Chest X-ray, PA view. Patient: 67 years old, sex F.
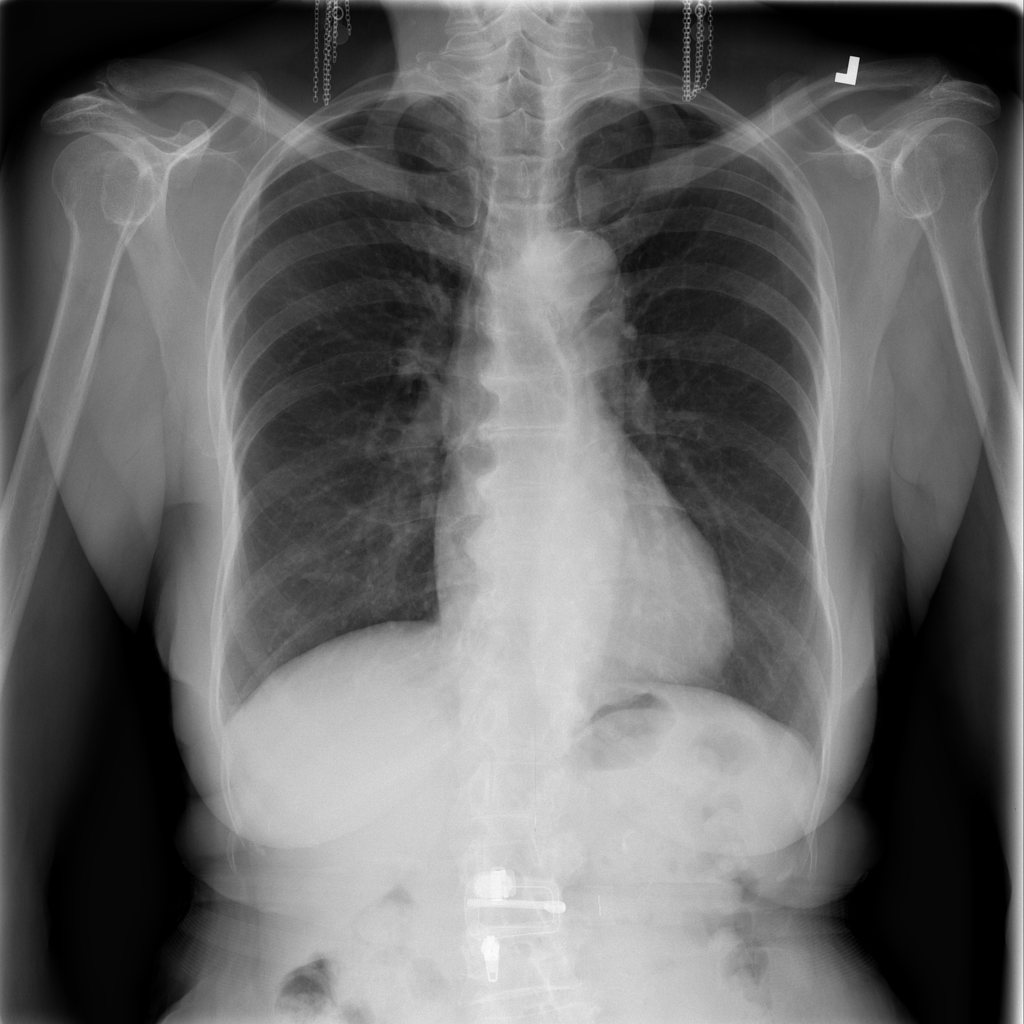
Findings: No Finding